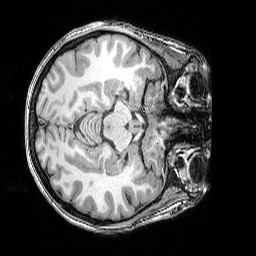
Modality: T1w
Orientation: axial
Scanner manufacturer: siemens
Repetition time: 2.25 s
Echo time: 0.00418 s